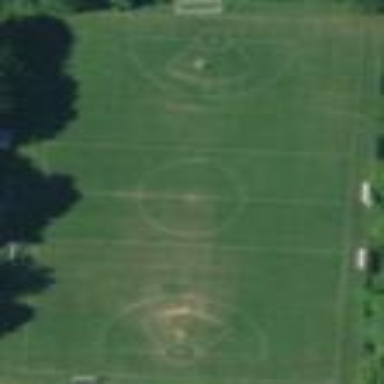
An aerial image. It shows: Pitch designated for field hockey on leisure land.